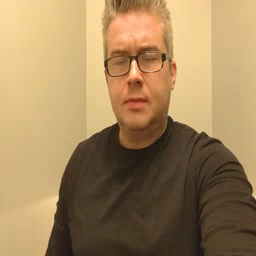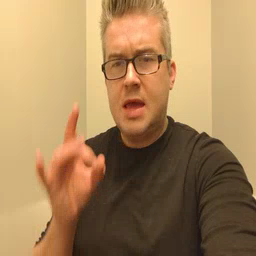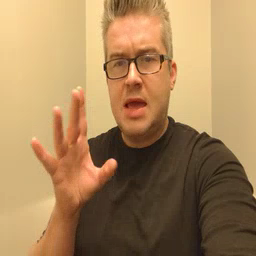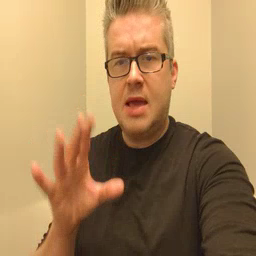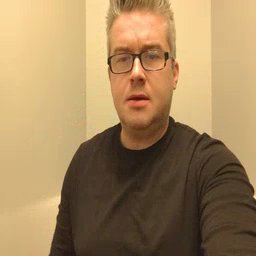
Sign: hate